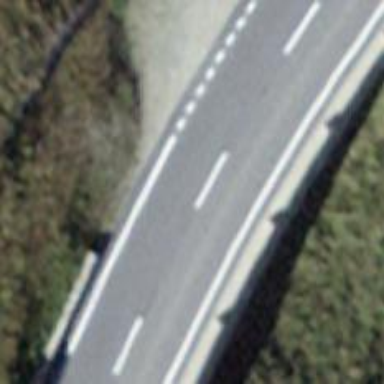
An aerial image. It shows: Asphalt road classified as primary highway.